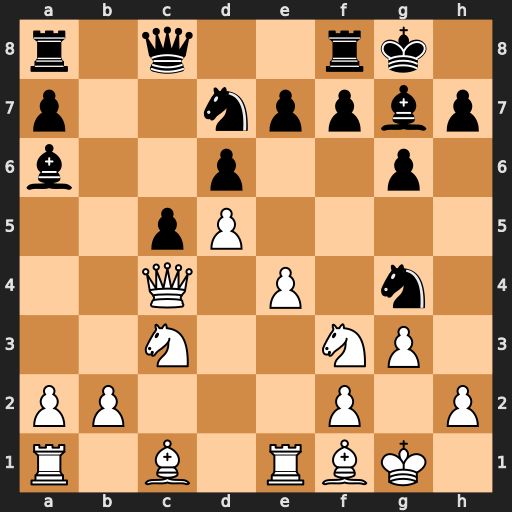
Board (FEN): r1q2rk1/p2nppbp/b2p2p1/2pP4/2Q1P1n1/2N2NP1/PP3P1P/R1B1RBK1
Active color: w
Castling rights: -
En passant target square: -
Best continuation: Qxa6 Qxa6 Bxa6